Interaction volume radius: 5 \u00c5
Interaction volume height: 30 \u00c5
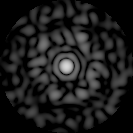
Disorder parameter: 0.8303